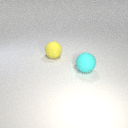
large yellow rubber sphere to the left of large cyan rubber sphere